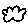
Label: cloud